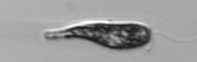
Label: Euglena